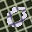
Label: 0